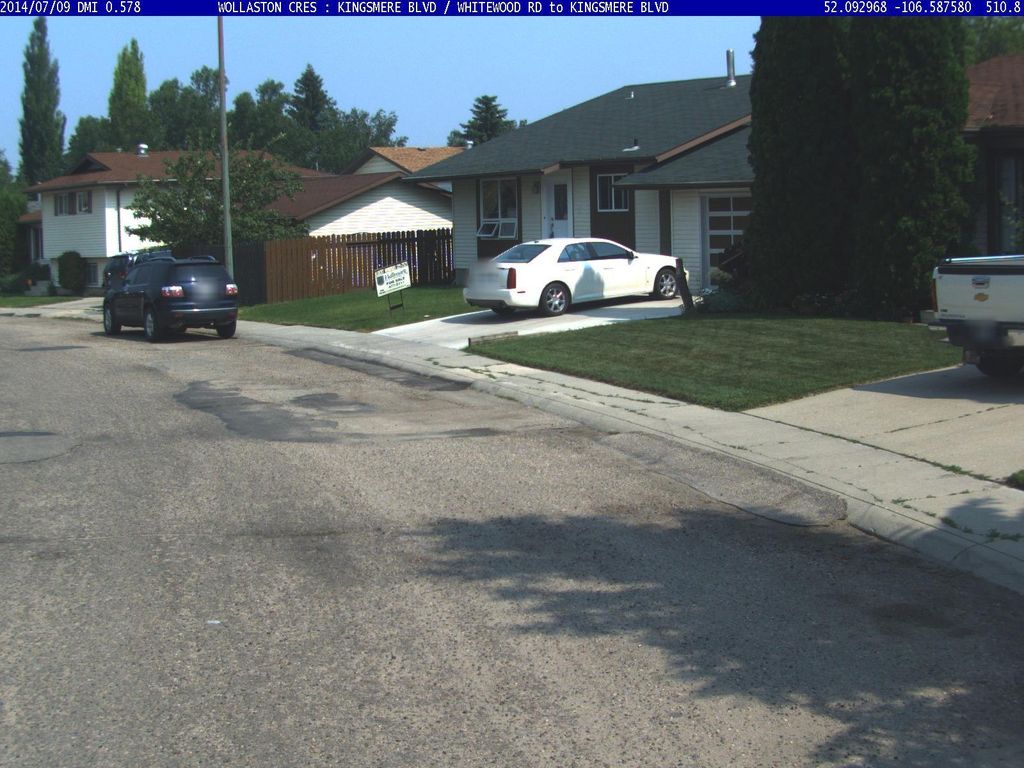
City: saskatoon